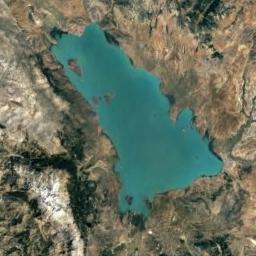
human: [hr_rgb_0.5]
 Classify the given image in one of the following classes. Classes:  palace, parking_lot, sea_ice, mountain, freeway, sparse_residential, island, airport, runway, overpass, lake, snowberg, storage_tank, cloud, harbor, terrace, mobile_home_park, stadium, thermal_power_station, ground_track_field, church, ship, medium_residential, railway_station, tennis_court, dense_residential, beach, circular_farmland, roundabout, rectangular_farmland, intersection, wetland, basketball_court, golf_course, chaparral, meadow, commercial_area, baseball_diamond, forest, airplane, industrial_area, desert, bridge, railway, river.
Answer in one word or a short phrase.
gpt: lake